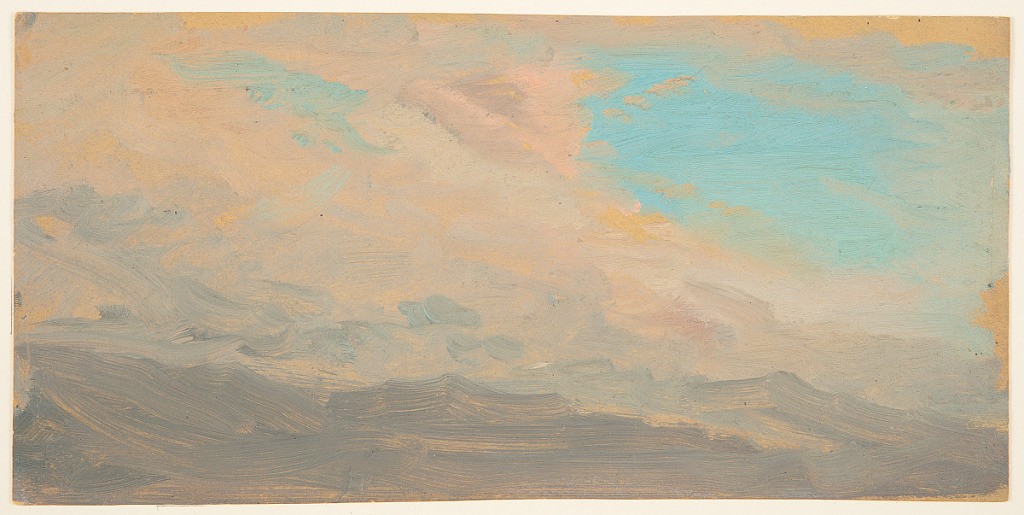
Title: Cloudy Sky over Mountains, Jamaica
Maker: Frederic Edwin Church, American, 1826–1900
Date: May–September 1865
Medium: Brush and oil, graphite on paperboard; verso: graphite
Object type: Drawing
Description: Landscape and atmosphere sketch showing view of tumultuous sunset sky above a mountain range in Jamaica. Clouds rendered in grey and pink. Vibrant, bright blue sky shines through at right and upper left.

Verso: Architectural sketch showing elevation of a monument with a temple facade.